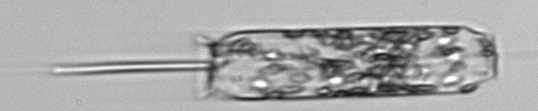
Label: Ditylum_brightwellii